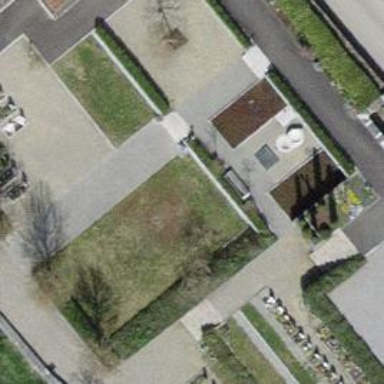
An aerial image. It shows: Cemetery.